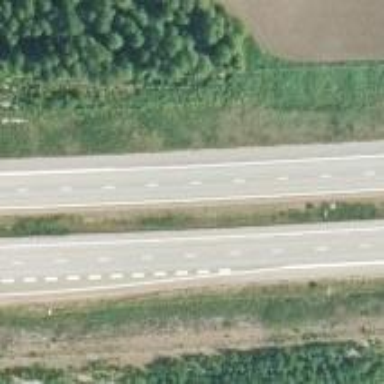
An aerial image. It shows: Asphalt motorway.